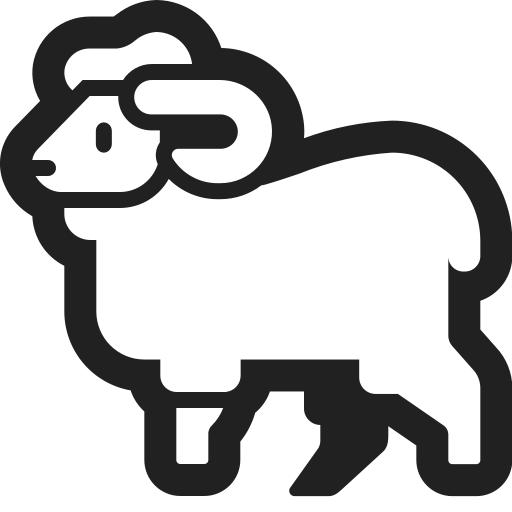
ram high contrast